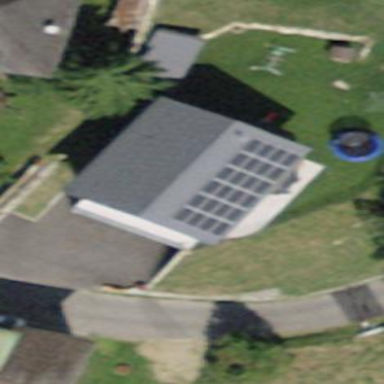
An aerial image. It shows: Solar power generator utilizing photovoltaic technology with solar photovoltaic panels.